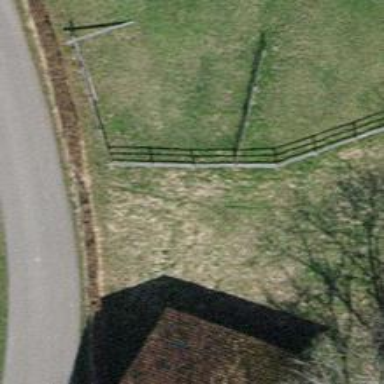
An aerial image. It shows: Fence is in the image.